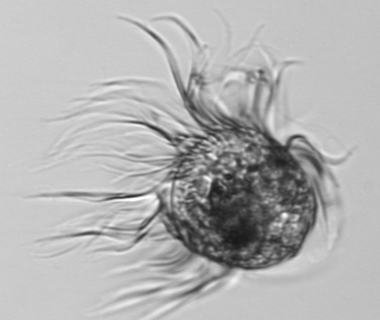
Label: Pelagostrobilidium